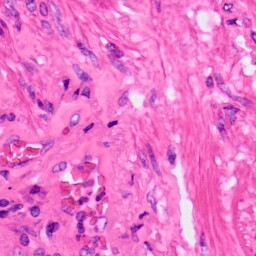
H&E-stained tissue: Lung